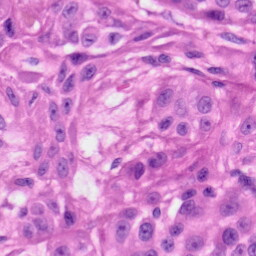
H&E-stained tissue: Skin